Question: This is my web.xml.I haveputted url pattern as rest.iam building a webservice using jersey.but while running in tomcat 6.I am getting 404 error.
Web.xml
'''
<?xml version="1.0" encoding="UTF-8"?>
<web-app xmlns:xsi="http://www.w3.org/2001/XMLSchema-instance" xmlns="http://java.sun.com/xml/ns/javaee" xmlns:web="http://java.sun.com/xml/ns/javaee/web-app_2_5.xsd" xsi:schemaLocation="http://java.sun.com/xml/ns/javaee http://java.sun.com/xml/ns/javaee/web-app_2_5.xsd" id="WebApp_ID" version="2.5">
<servlet>
<servlet-name>jersey-serlvet</servlet-name>
<servlet-class>
com.sun.jersey.spi.container.servlet.ServletContainer
</servlet-class>
<init-param>
<param-name>com.sun.jersey.config.property.packages</param-name>
<param-value>com.snapshothealthapp1.controller</param-value>
</init-param>
<load-on-startup>1</load-on-startup>
</servlet>
<servlet-mapping>
<servlet-name>jersey-serlvet</servlet-name>
<url-pattern>/rest/*</url-pattern>
</servlet-mapping>
</web-app>
'''
My webpage
Inside this image we can see that it just callig rest withlocalhost urland it is getting 404 exception.

Authentication.java
'''
import com.snapshothealthapp1.database.Dbclass;
import com.snapshothealthapp1.model.AuthenticationModel;
import com.snapshothealthapp1.model.Jsonparser;
@Path("/customers")
public class Authentication {
@GET
@Path("/get")
// @Produces("json")
public Response getRequestUrl(@PathParam("get") String msg) {
//TODO:Create a JSON(recieved from client request)
// JSONObject jsonClient = new JSONObject();
System.out.println("inside Authentication");
String JSON_DATA =
"{"
+ " "SnapshotRequest": ["
+ " {"
+ " "AuthenticationType": "email","
+ " "EmailAddress": "test@gmail.com","
+ " "Password" : "12345","
+ " "PracticeID" : "null","
+ " "DeviceID" : "null""
+ " } + ]"
+ "}";
//TODO : ADD JSON PARSER
List arr = new ArrayList();
Jsonparser jp=new Jsonparser();
arr =jp.jsonParser(JSON_DATA);
//
//
//
//
// String result=null;
// return Response.status(201).entity(result).build();
return null;
}
@POST
@Produces("text/html")
public Request getUnamePswd(){
AuthenticationModel auth=new AuthenticationModel();
String Uname="Username@gmail.com";
String Password="Password";
String AuthTypeID="<PHONE>";
// String Uname="username or practice_Id";
try {
auth.validateUser(Uname,Password,AuthTypeID);
} catch (NullPointerException e) {
// TODO Auto-generated catch block
e.printStackTrace();
}
return null;
}
Can anybody helpme?Any help will be highly appreciable....
'''
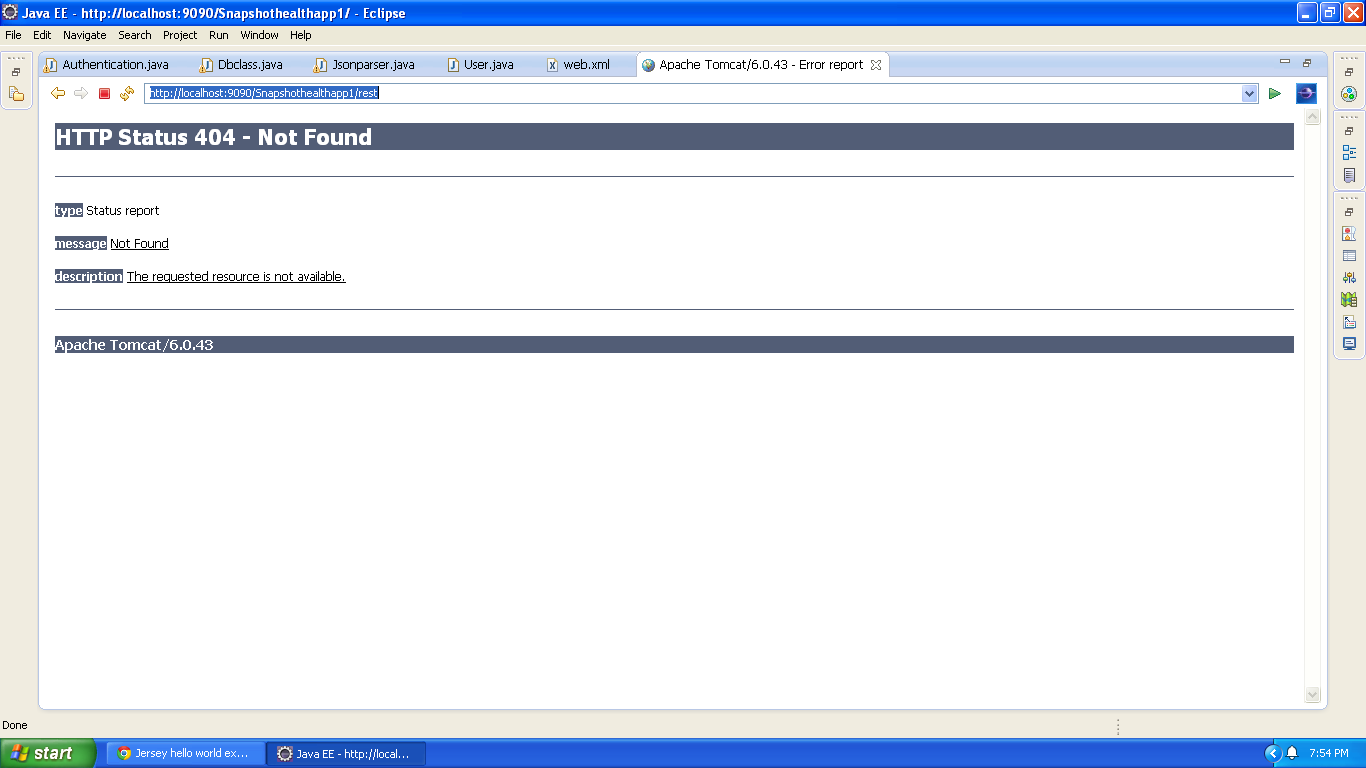
Answer: resloved the issue by adding the following piece of code inside my program
'''
return Response.status(201).entity(result).build();
'''
and re-check the installed jars as specified here
<URL>